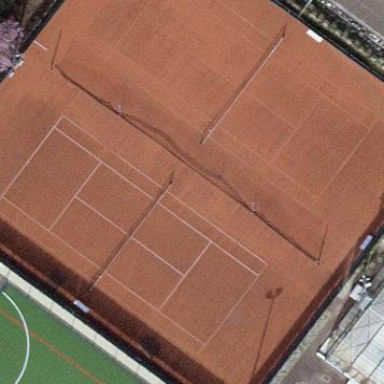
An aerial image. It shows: Tennis pitch with clay surface for leisure sports.